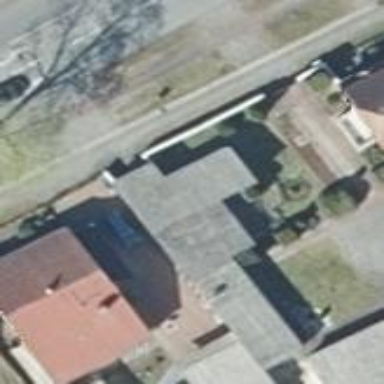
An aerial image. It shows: Simple house.